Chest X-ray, PA view. Patient: 32 years old, sex F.
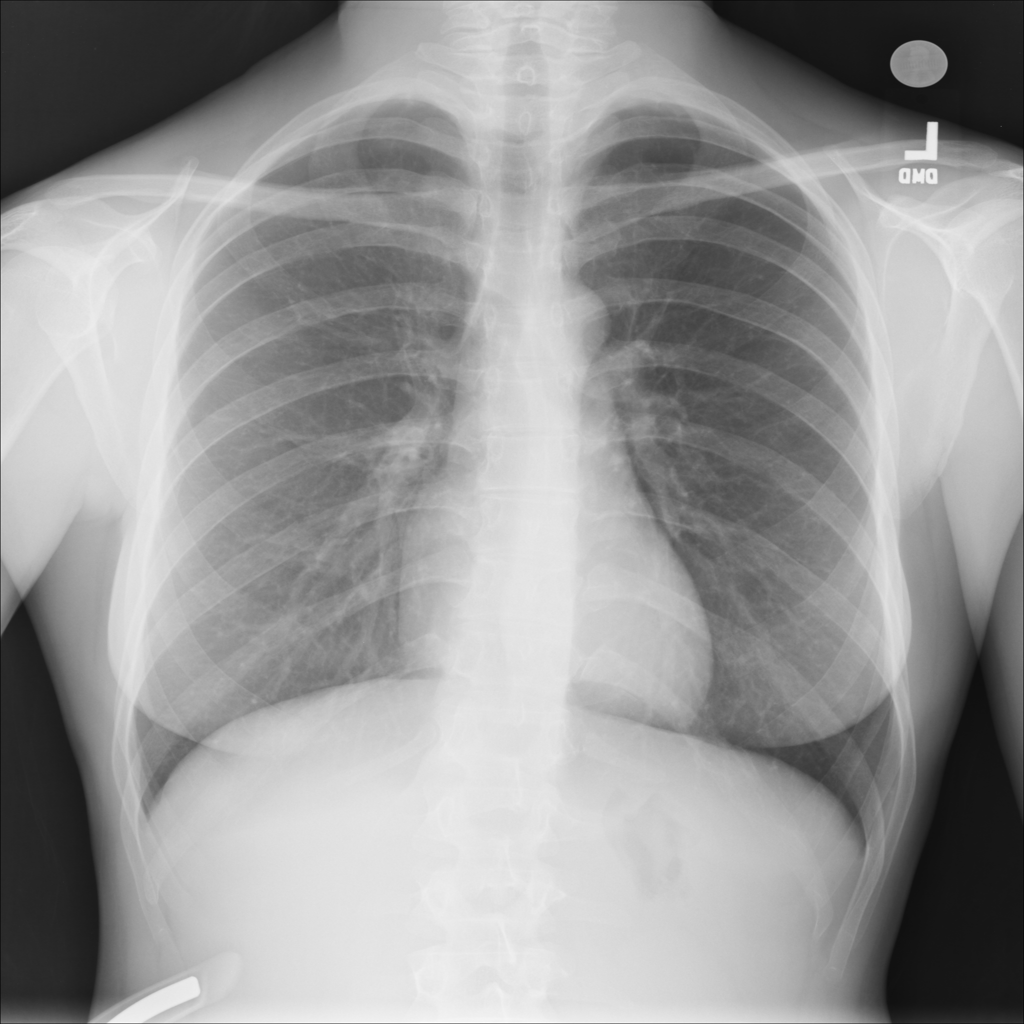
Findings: No Finding